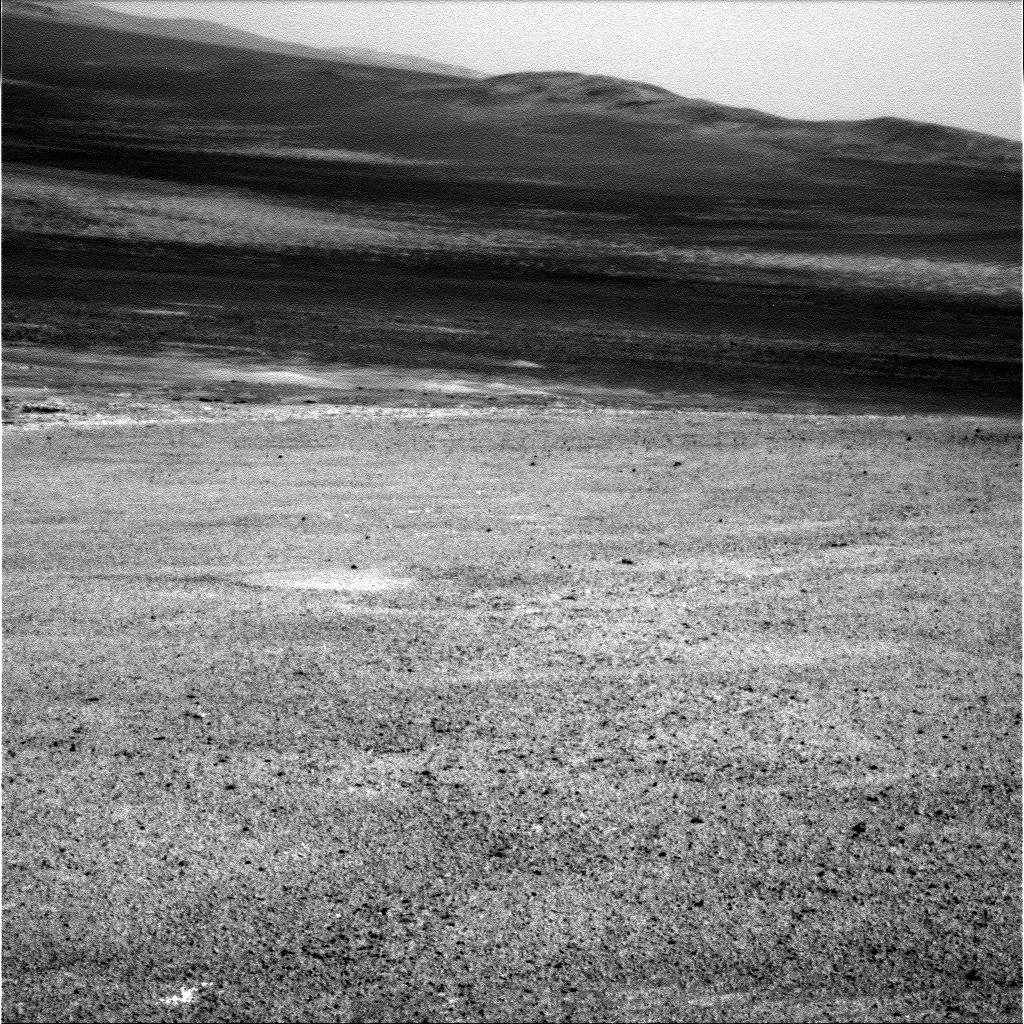
Terrain classes present: Gravel / Sand / Soil, Sky / Distant Mountains